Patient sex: F
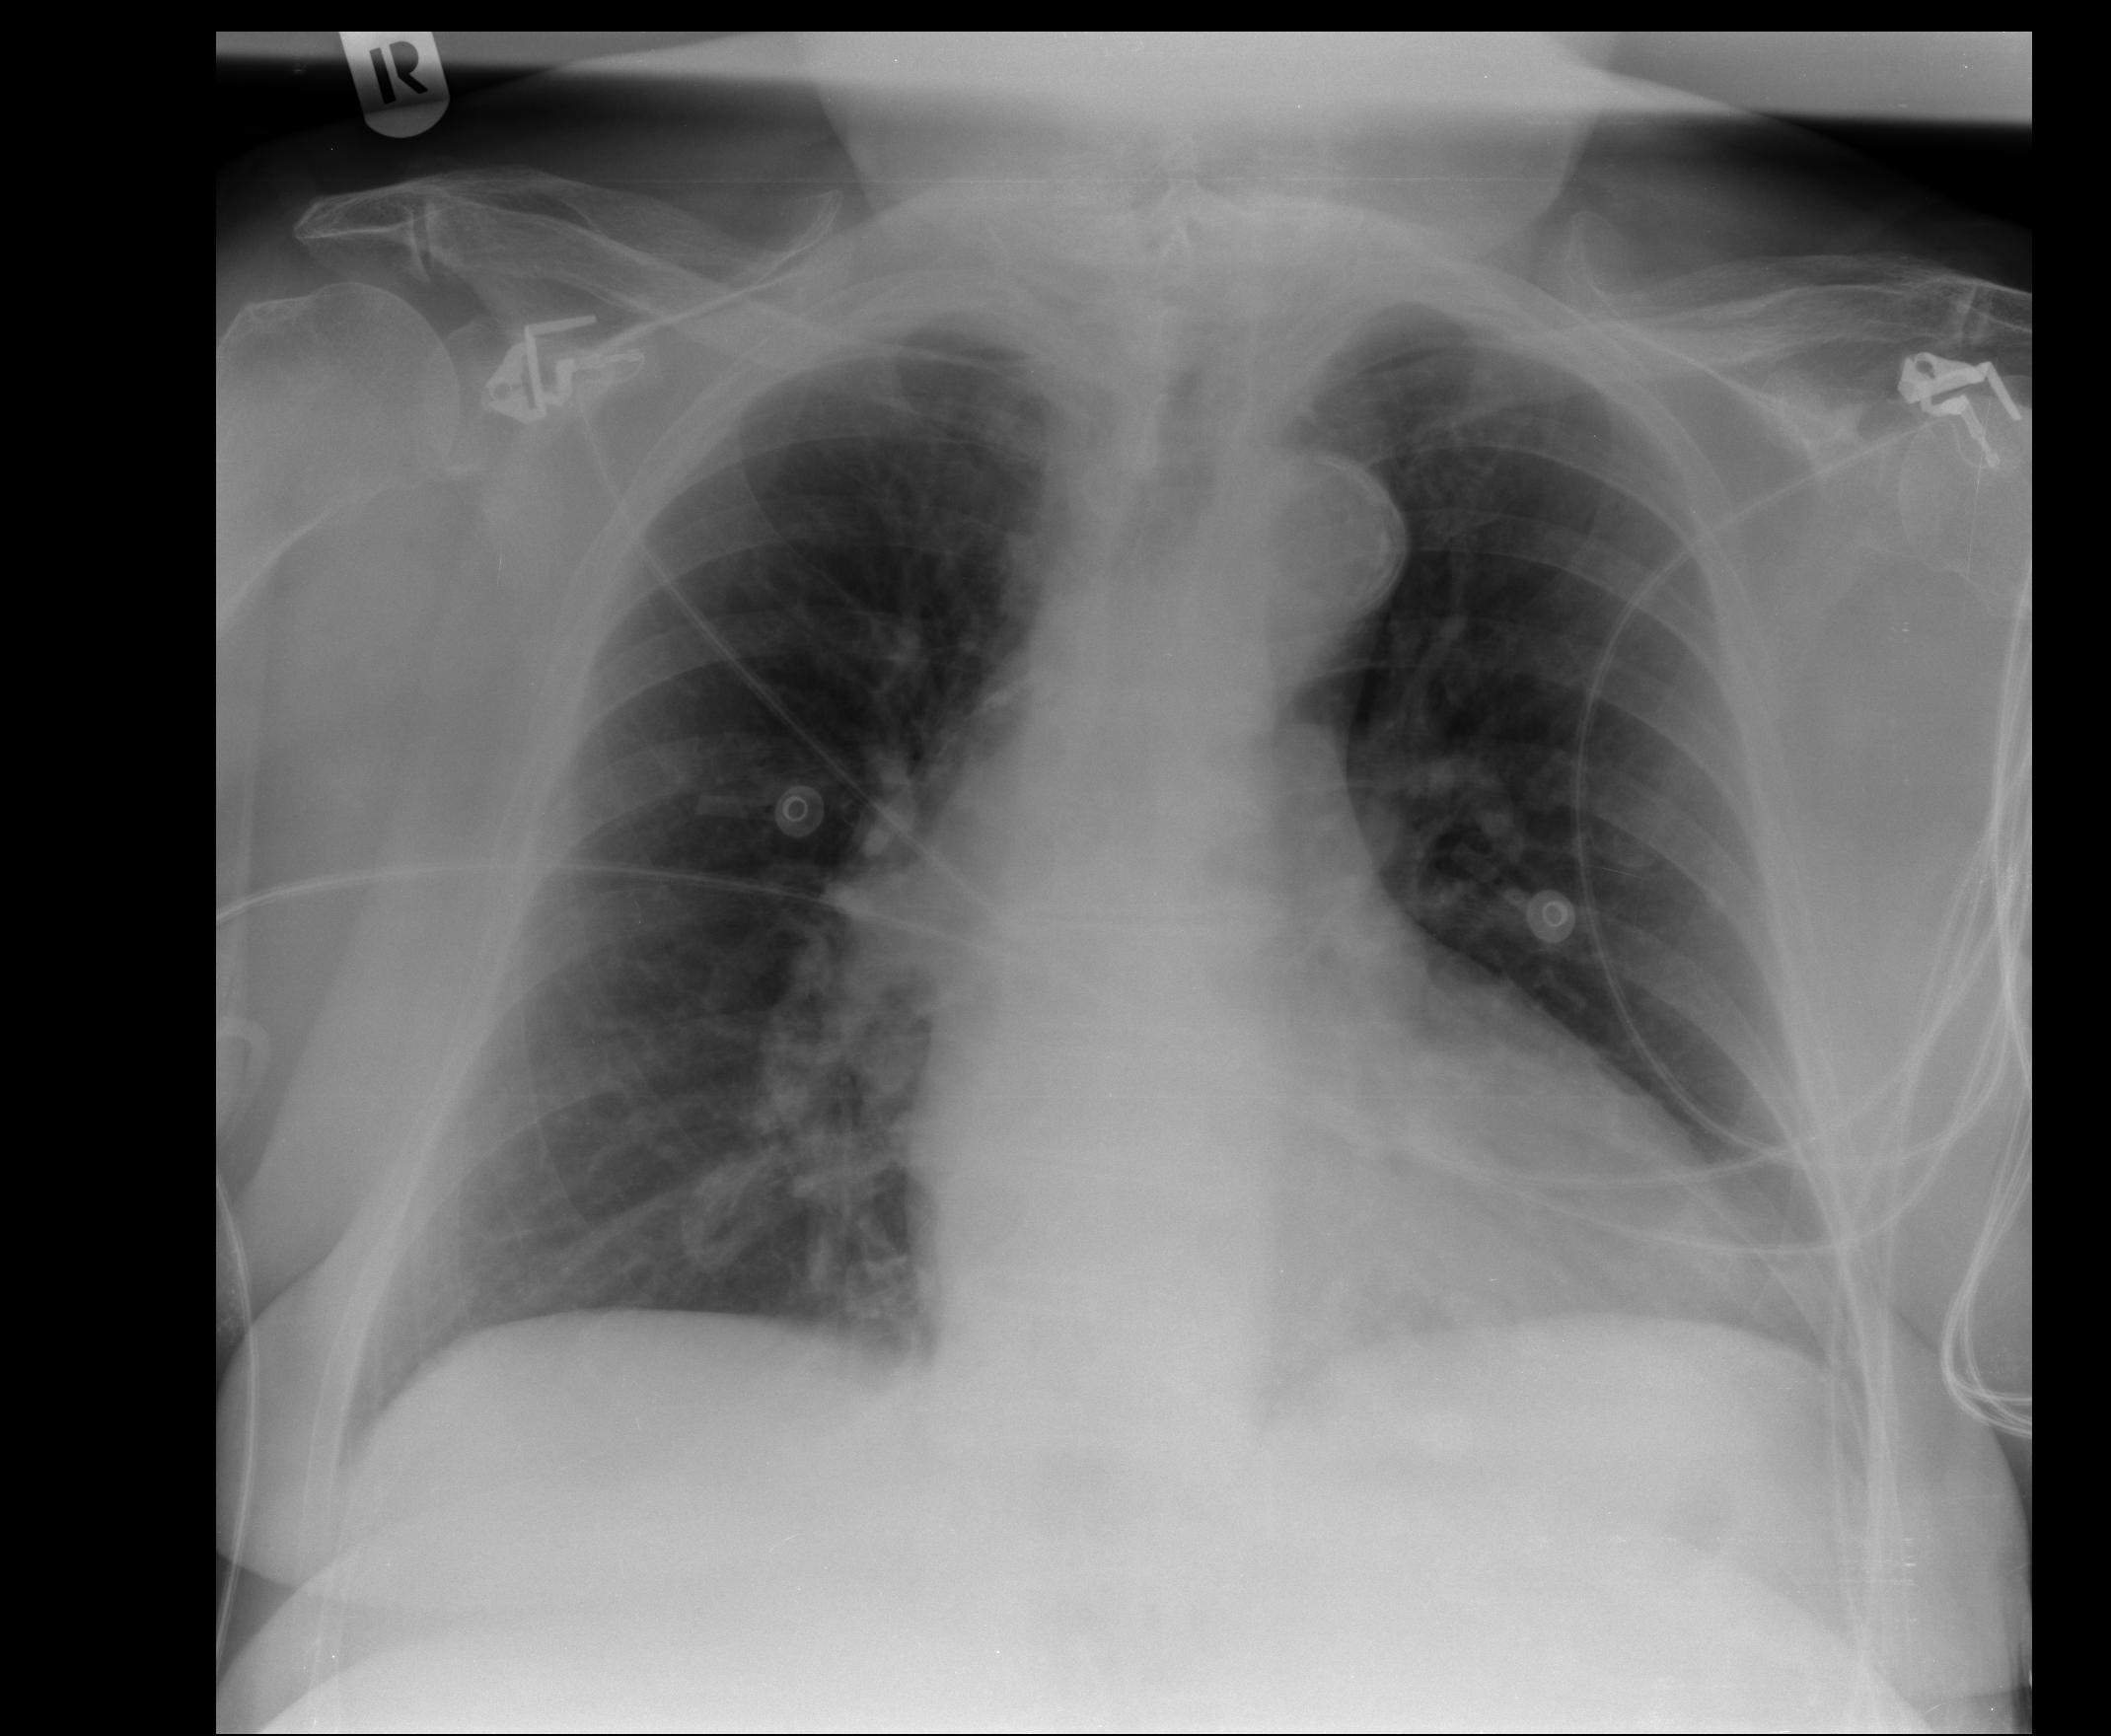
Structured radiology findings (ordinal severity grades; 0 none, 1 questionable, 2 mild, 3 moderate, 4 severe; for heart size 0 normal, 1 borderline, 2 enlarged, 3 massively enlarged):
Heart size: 2
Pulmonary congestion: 1
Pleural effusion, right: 0
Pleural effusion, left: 0
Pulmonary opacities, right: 0
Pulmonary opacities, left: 0
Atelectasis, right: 0
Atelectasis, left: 0